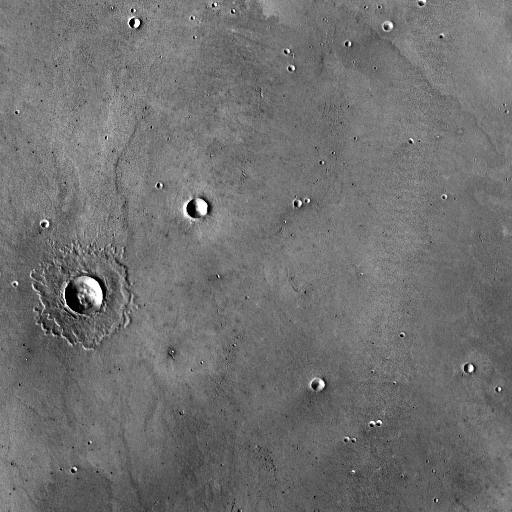
Crater classes present: Background, Other, Layered